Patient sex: F
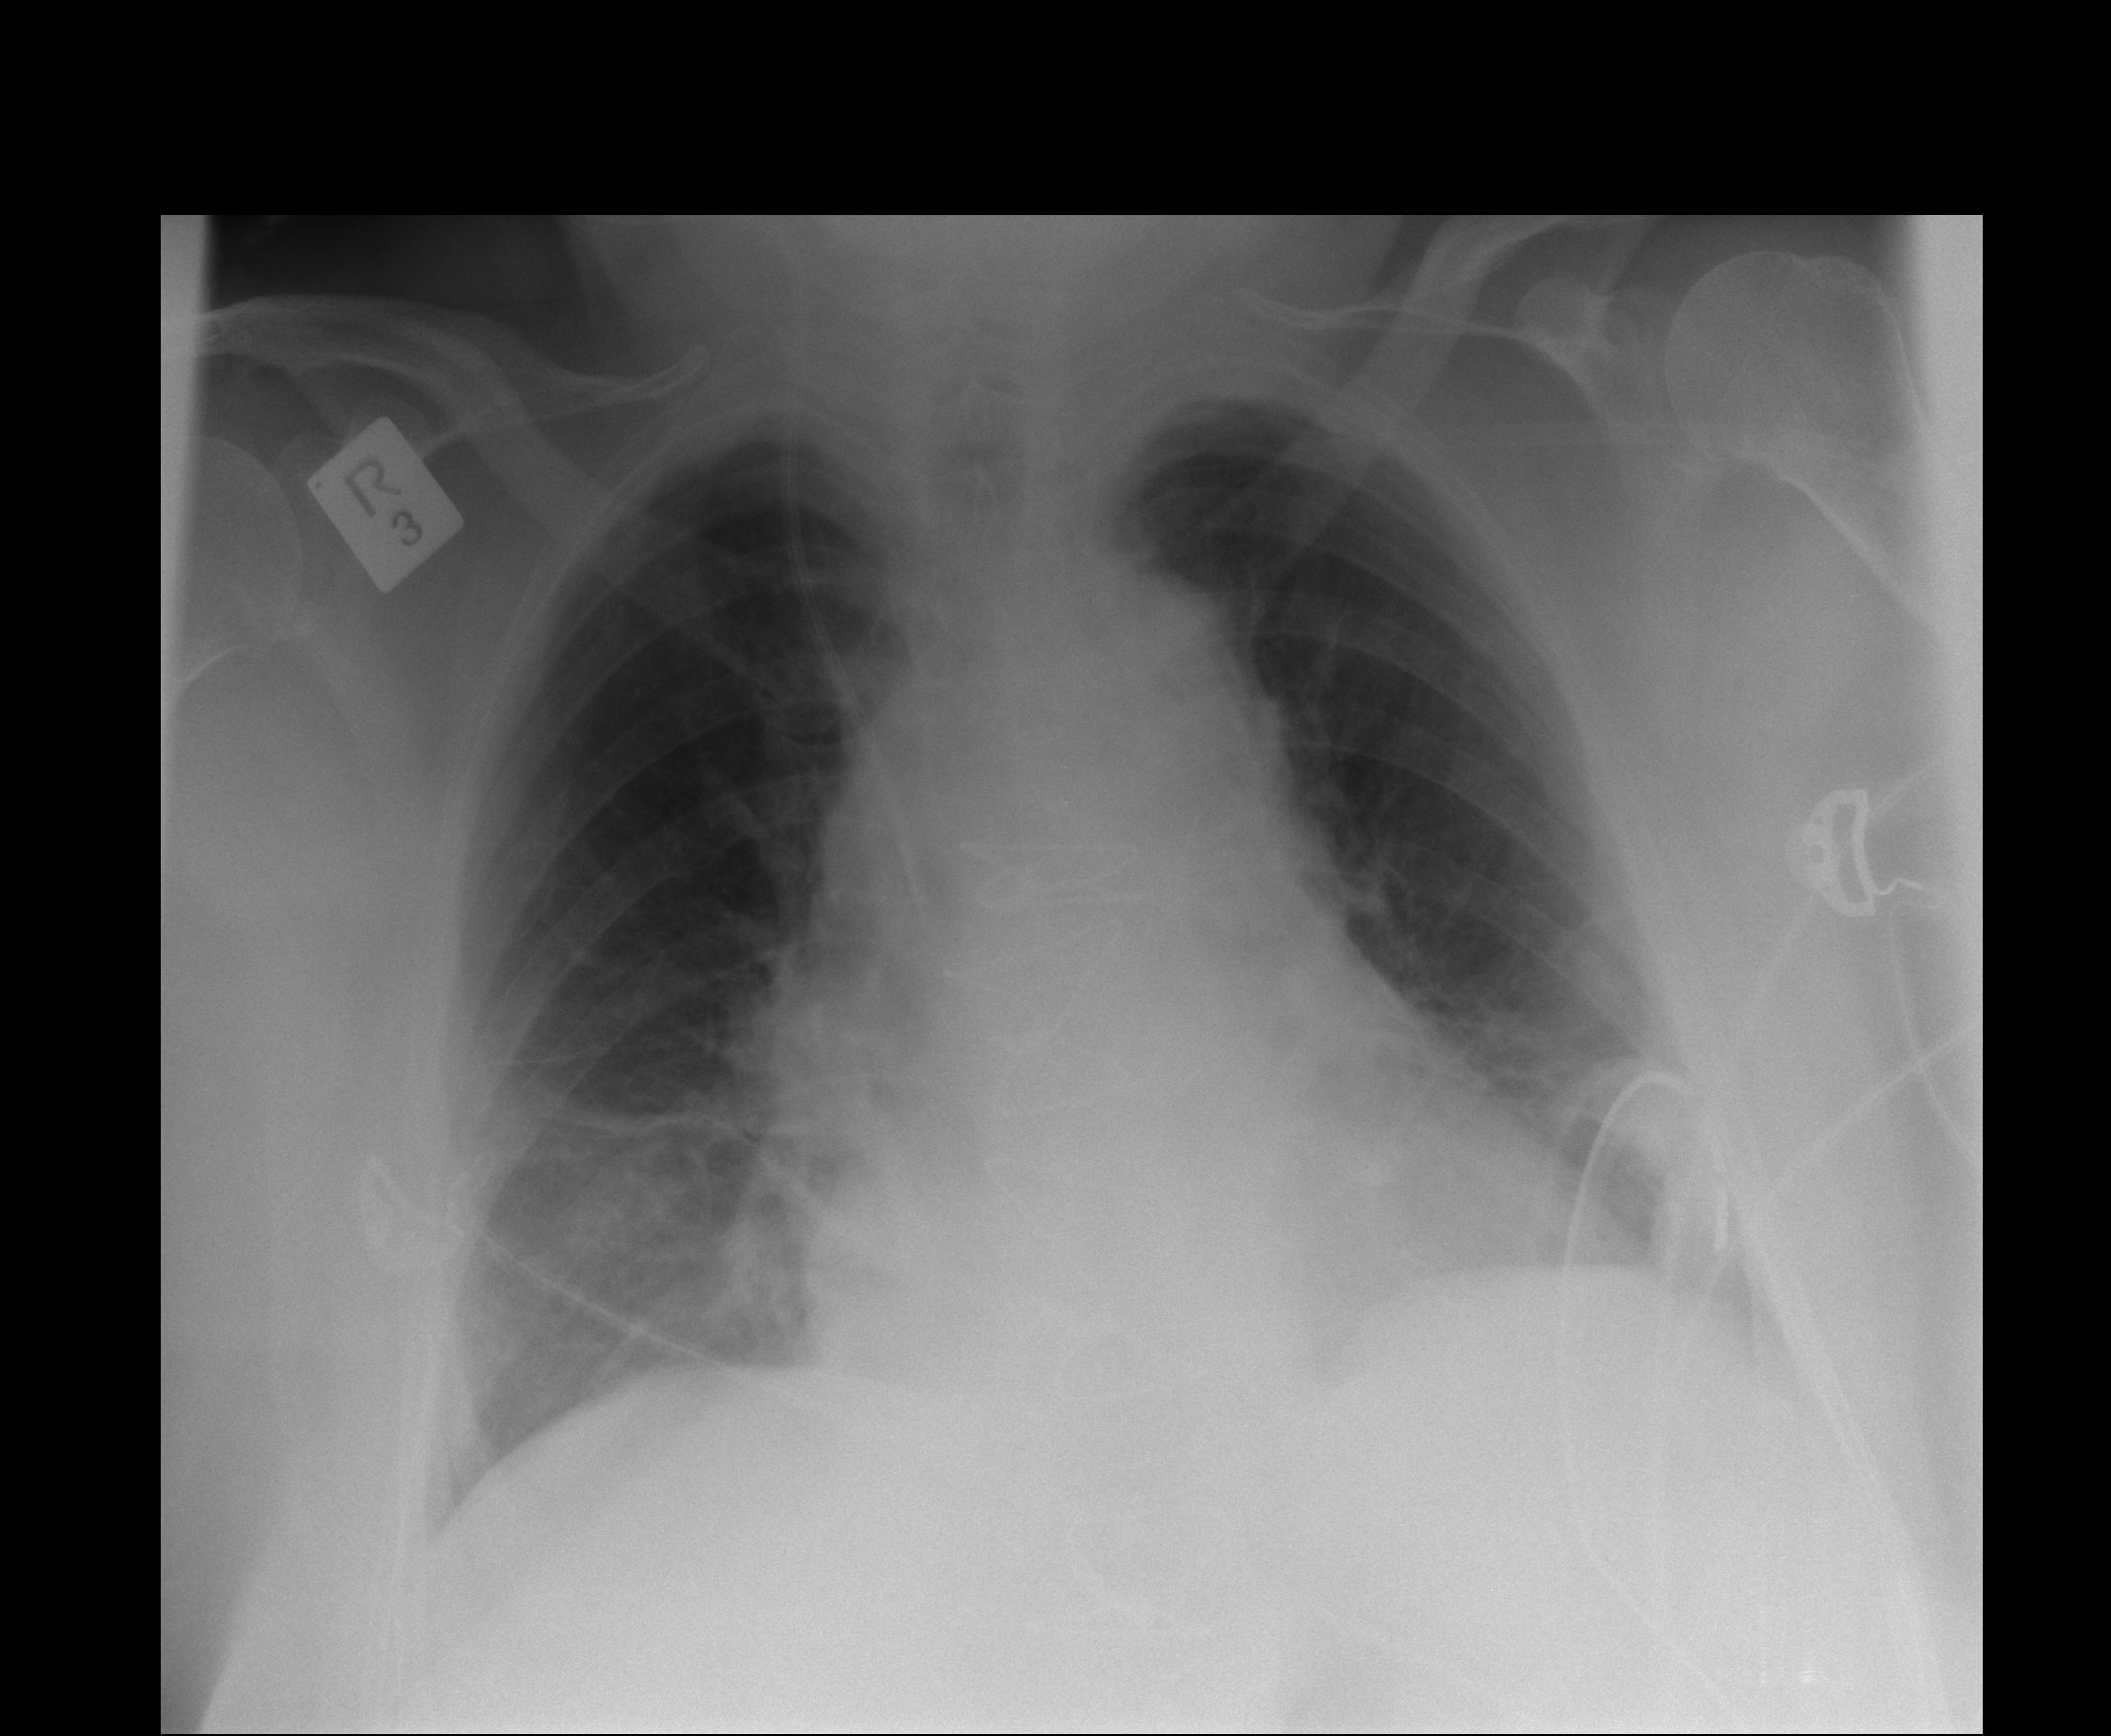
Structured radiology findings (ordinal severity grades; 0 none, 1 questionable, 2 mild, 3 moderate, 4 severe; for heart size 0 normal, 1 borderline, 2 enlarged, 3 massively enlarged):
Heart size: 1
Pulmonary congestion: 1
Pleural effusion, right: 0
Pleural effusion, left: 1
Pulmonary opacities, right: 2
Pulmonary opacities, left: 2
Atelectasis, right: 2
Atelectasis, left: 2